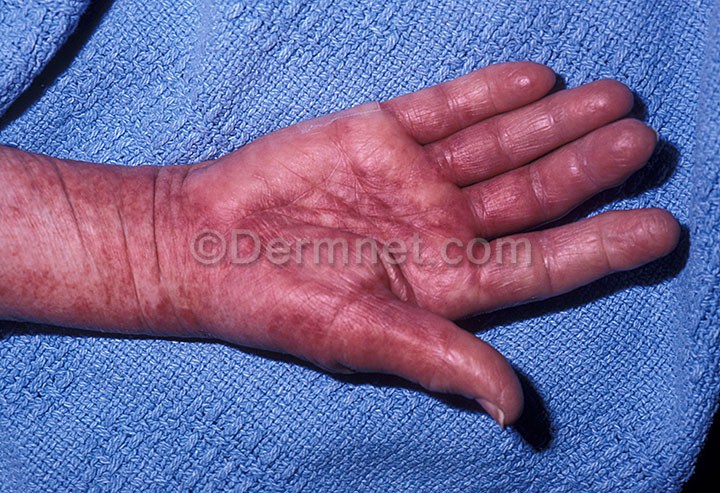
Disease: Systemic Disease